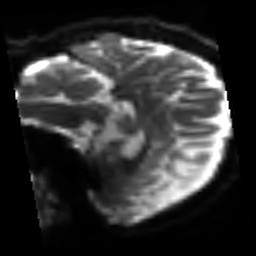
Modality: sbref
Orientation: sagittal
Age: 39
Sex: female
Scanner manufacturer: siemens
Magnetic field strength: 3 T
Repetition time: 3.2 s
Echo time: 0.081 s